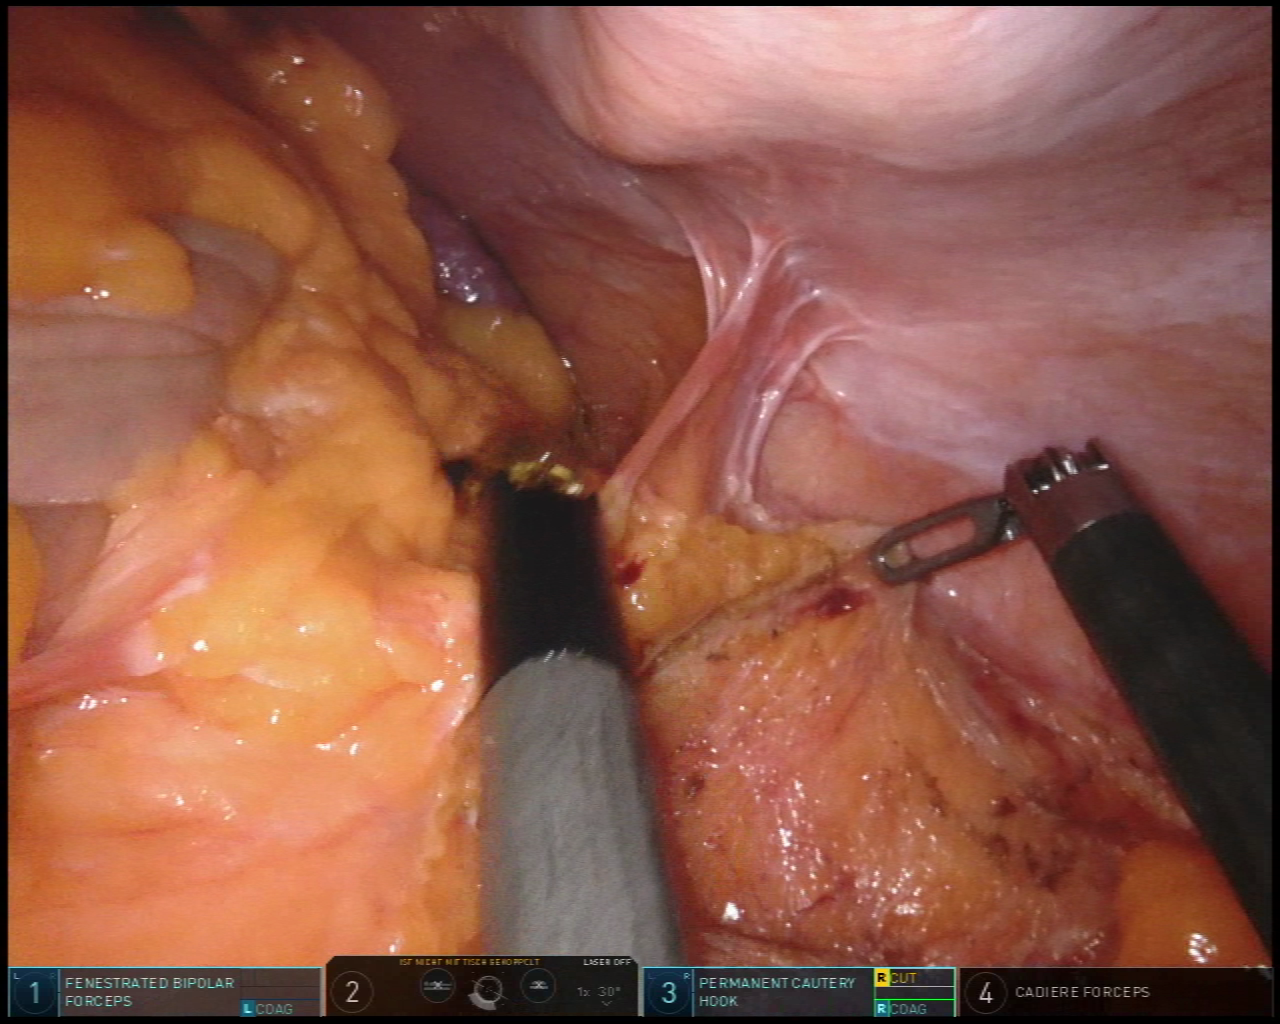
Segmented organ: spleen
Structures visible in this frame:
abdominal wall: yes
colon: yes
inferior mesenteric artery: no
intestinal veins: no
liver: no
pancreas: no
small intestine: no
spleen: yes
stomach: no
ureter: no
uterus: no
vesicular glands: no